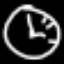
Label: clock